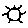
Label: sun